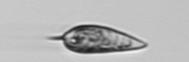
Label: Prorocentrum_triestinum